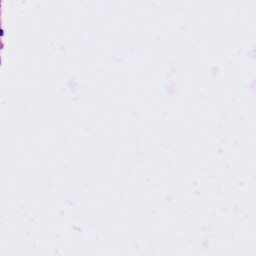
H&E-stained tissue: Ovarian